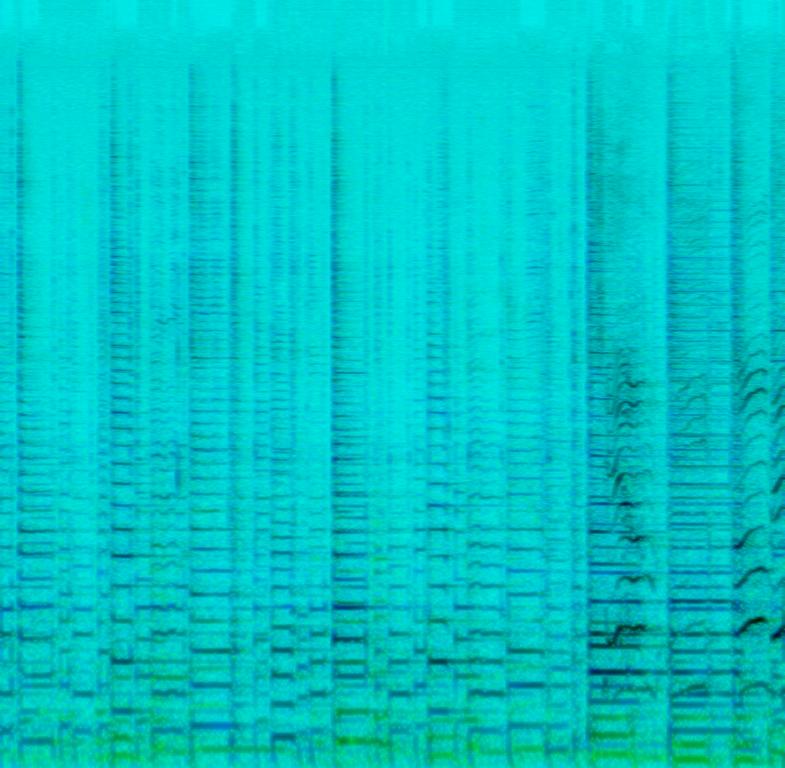
Someone is playing a melody on acoustic guitar and then continues strumming chords along with a soft e-bass playing a melody along. These two instruments are panned on to the left and the other to the right side of the speakers. A male voice is sitting in-between singing in a higher pitch. This song may be playing in a movie scene of someone being in the countryside.